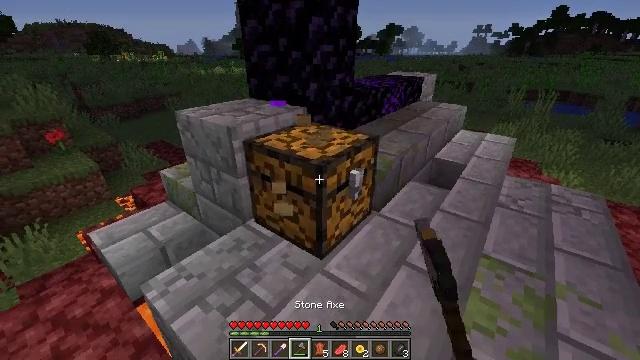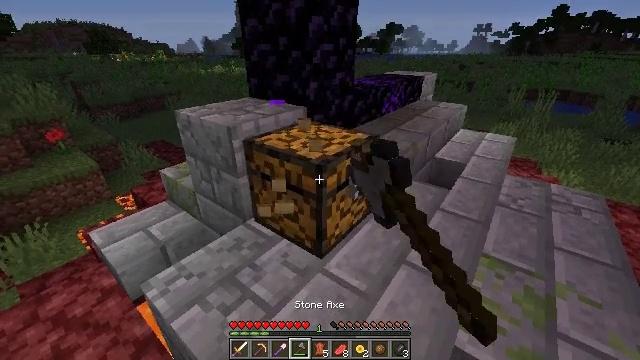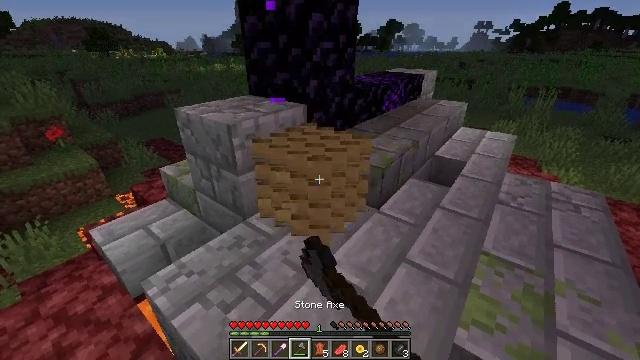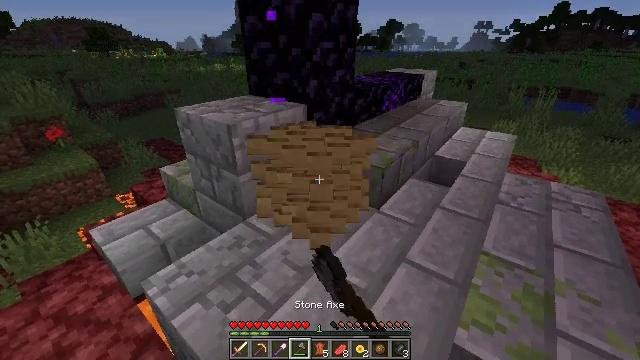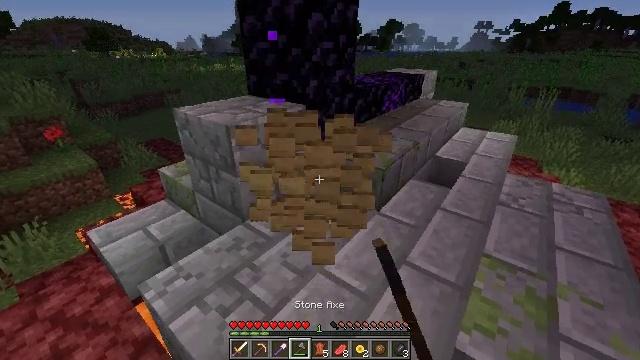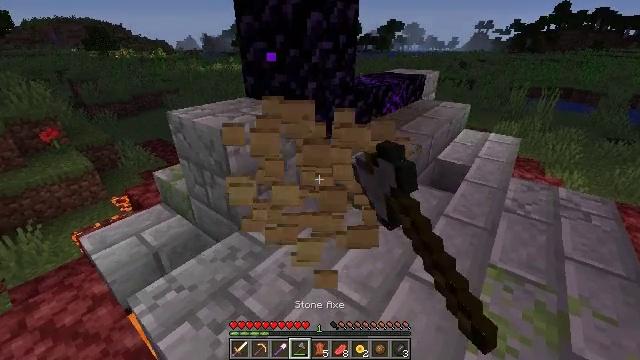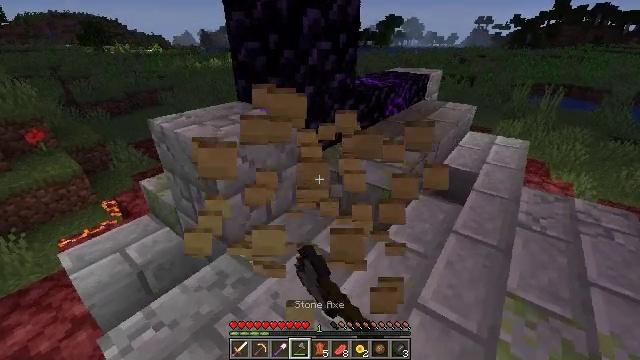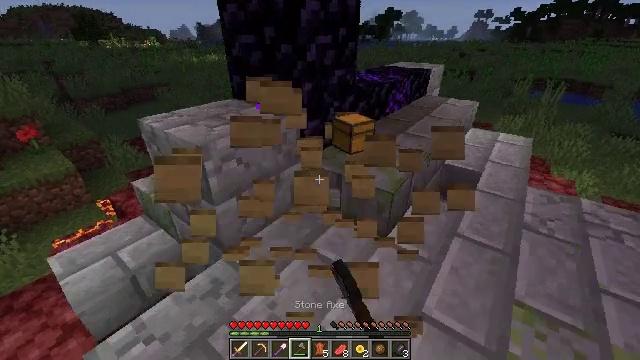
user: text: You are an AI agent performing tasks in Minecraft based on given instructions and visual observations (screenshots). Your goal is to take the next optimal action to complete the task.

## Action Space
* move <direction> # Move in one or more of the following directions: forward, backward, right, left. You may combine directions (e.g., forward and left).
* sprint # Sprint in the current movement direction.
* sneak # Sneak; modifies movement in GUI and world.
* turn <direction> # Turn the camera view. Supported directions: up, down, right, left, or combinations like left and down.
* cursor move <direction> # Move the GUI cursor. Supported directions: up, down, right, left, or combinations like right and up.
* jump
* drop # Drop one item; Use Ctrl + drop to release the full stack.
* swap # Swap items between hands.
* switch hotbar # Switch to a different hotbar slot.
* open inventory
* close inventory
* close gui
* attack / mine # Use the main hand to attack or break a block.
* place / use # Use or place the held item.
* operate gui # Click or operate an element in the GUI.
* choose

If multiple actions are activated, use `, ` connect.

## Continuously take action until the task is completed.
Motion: motion action
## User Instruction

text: Mine the chest to collect it.
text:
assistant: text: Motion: attack / mine
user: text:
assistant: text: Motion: attack / mine
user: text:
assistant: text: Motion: attack / mine
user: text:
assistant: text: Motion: move forward, attack / mine
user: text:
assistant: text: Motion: move forward, attack / mine
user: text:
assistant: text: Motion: move forward
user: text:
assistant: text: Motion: turn down
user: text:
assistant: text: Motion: no_op